Question: What is the hotel's name?
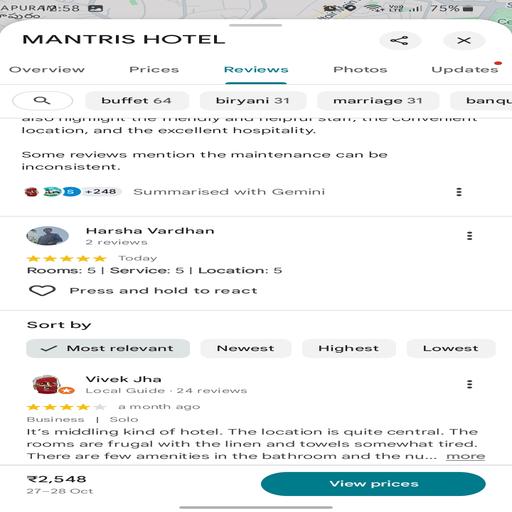
Answer: Mantris Hotel